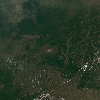
Label: land